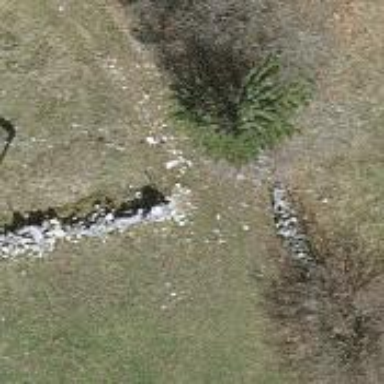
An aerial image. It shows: Wall barrier.